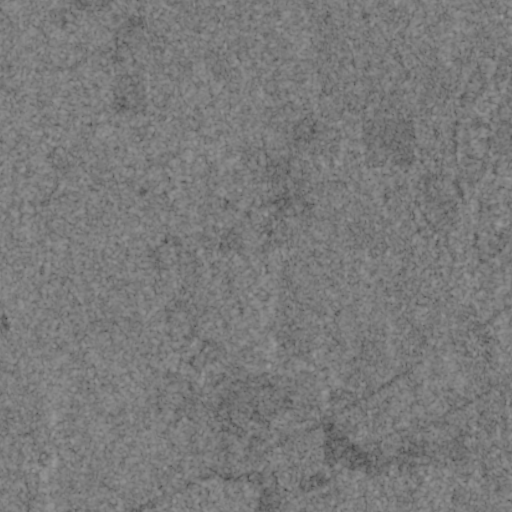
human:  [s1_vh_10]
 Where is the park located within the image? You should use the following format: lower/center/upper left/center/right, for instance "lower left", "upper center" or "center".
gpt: The park is located in the lower right of the image.
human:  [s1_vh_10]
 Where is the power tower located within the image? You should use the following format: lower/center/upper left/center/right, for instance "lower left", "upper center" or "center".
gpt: The power tower is located in the lower right of the image.
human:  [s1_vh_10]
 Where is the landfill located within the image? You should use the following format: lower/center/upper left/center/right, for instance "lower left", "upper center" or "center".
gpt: There is no landfill in the image.

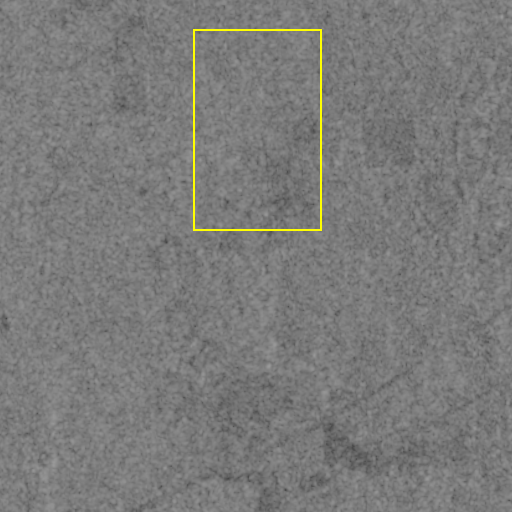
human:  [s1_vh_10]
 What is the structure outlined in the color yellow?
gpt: There is no yellow outline.
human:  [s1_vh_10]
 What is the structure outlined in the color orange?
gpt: There is no structure outlined in orange.